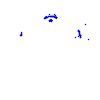
Particle: pion